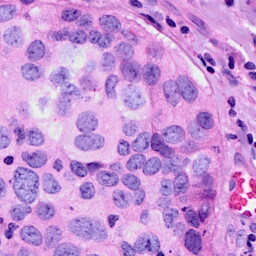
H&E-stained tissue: Breast